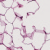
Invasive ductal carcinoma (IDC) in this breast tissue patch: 0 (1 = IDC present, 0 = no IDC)